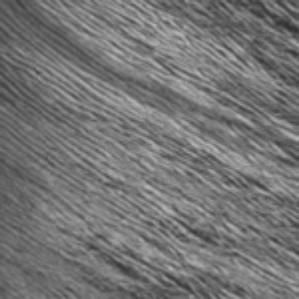
Label: frost